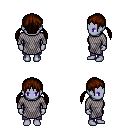
a pixel art fantasy rpg character, female body template, dark elf, purple skin, chain mail, magenta pants, brown twin-tailed hairstyle, four views (front, back, left, right), 2x2 character sprite sheet, small pixel art, hard edges, no anti-aliasing